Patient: sex M, age 31
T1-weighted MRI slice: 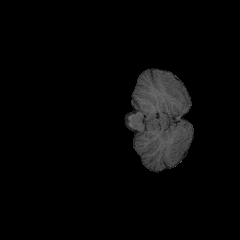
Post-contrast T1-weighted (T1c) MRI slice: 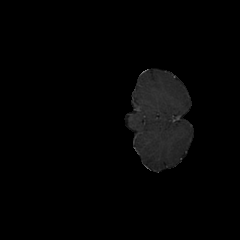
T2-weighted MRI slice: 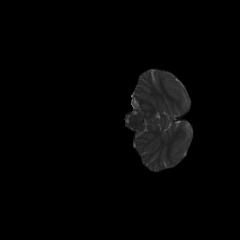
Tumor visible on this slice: no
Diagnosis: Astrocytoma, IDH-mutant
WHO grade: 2